Chest X-ray:
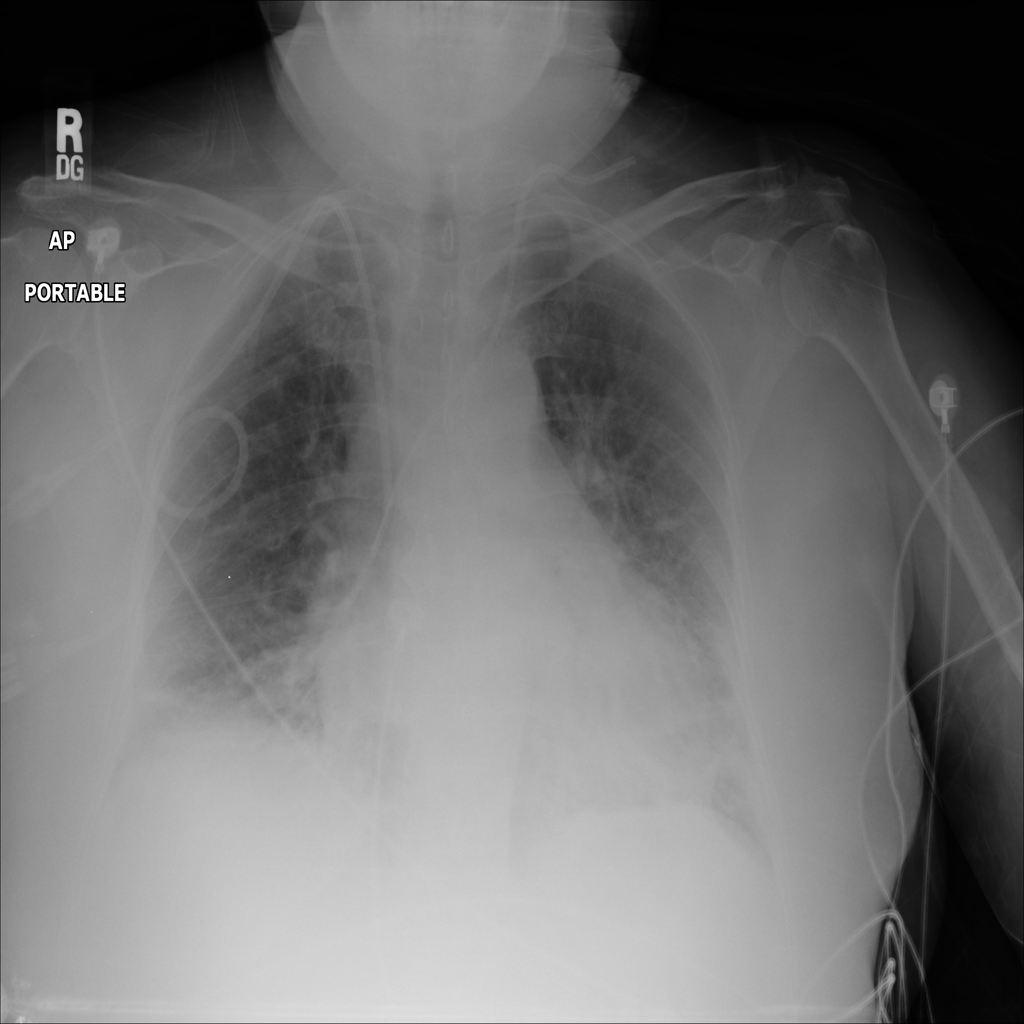
Findings: Cardiomegaly, Consolidation
No abnormal finding: no